Question:
'''
SELECT *,DAYNAME(created_on) AS created_day FROM users_feedback WHERE created_day = 'wednesday'
'''
When I execute above query it generate an error like below
'''
Error Code : 1054
Unknown column 'created_day' in 'where clause'
Execution Time : 00:00:00:000
Transfer Time : 00:00:00:000
Total Time : 00:00:00:000
'''
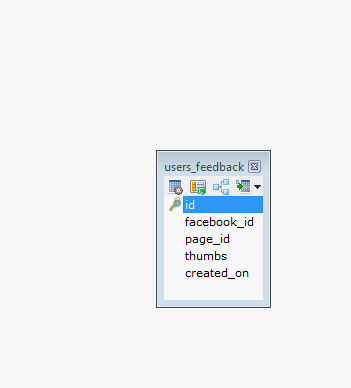
Answer: change the where clause to
'''
DAYNAME(created_on) = 'wednesday'
'''
one can't use alias in where clause.